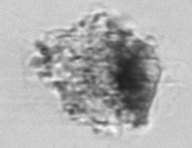
Label: detritus